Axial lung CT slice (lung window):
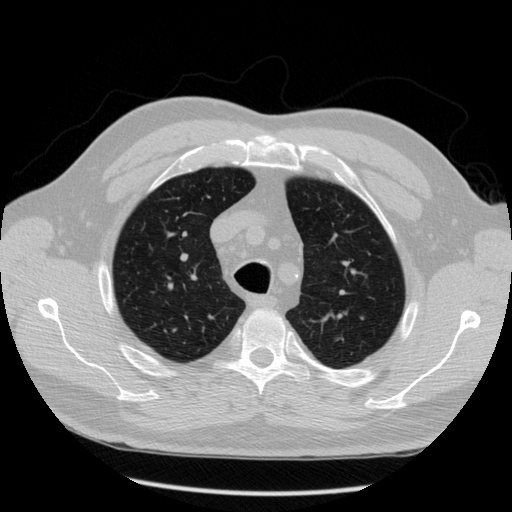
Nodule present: no